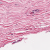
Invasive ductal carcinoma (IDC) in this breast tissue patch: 0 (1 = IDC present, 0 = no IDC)